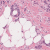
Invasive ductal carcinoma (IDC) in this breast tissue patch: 1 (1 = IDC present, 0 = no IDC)